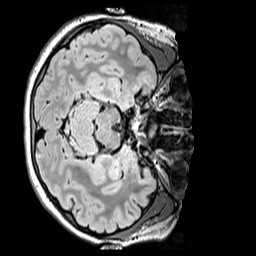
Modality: FLAIR
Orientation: axial
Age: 11
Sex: female
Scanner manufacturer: siemens
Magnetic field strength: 3 T
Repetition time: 5 s
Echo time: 0.388 s